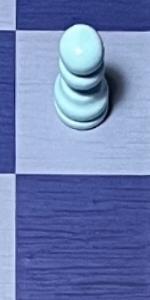
Label: Empty